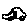
Label: car